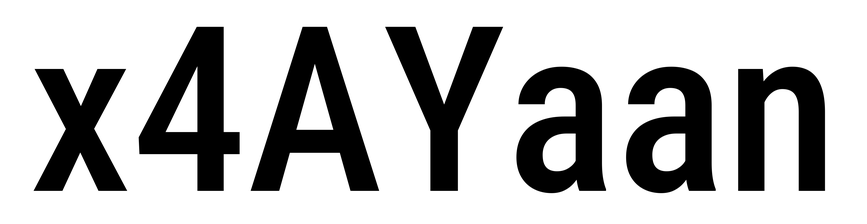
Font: Roboto_Condensed_Medium